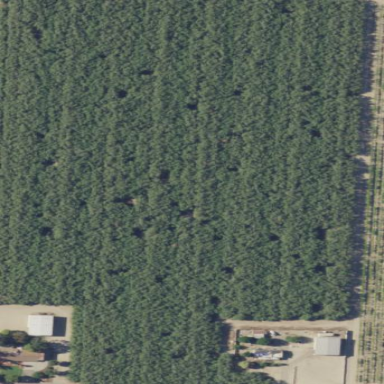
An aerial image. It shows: Almond orchard with rows of almond trees.